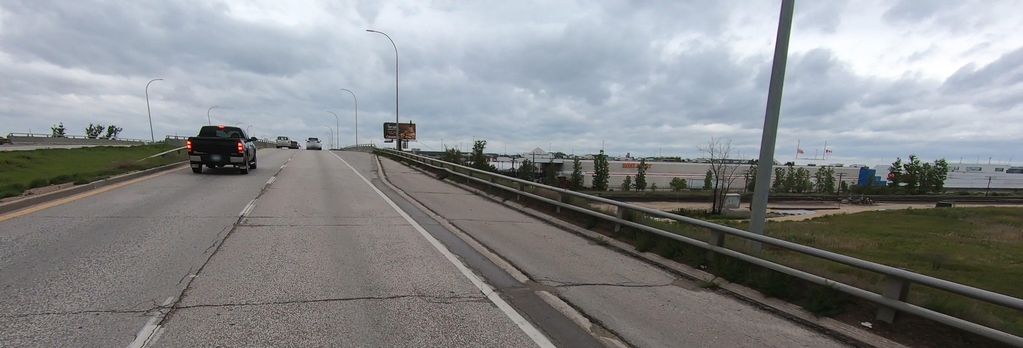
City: winnipeg